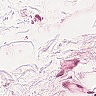
Metastatic tissue present: no